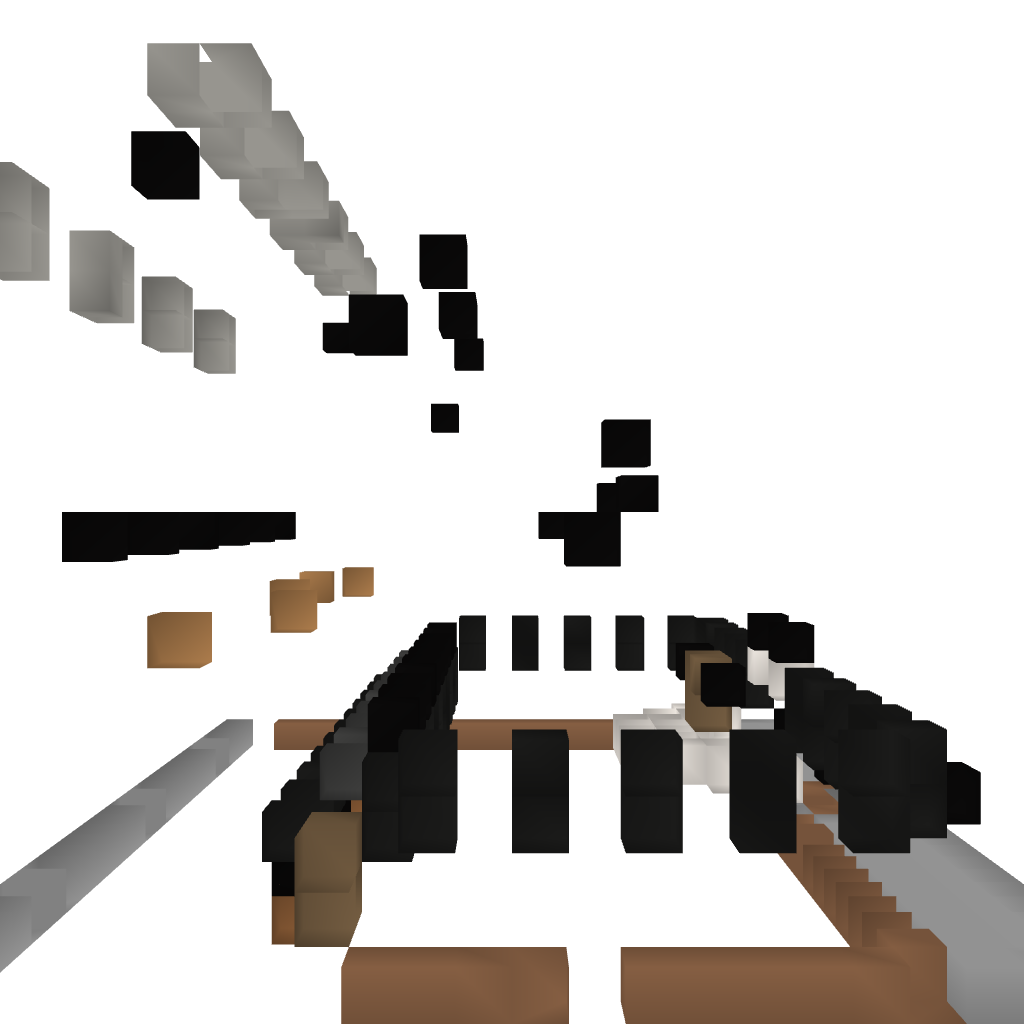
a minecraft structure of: Bank with Quartz